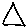
Label: triangle